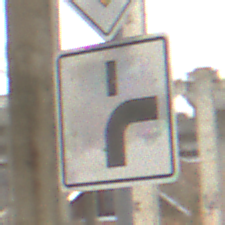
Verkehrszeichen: VerlaufVorfahrtsstrasse8
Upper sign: Vorfahrtsstrasse
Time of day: MorningAfternoon
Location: Roofed (Suburban)
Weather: PartlyCloudy
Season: Winter
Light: Natural